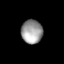
Tissue: lung
Cell type: Endothelial cells
Senescence score: 0.5648
Nuclear area (px): 498
Mean DAPI intensity: 152.803